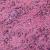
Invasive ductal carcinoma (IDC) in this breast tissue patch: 0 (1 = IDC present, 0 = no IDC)